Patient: sex M, age 37
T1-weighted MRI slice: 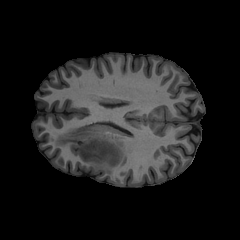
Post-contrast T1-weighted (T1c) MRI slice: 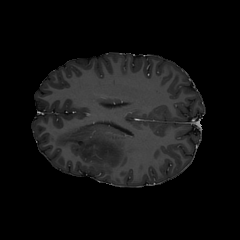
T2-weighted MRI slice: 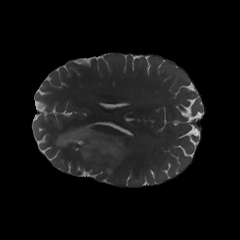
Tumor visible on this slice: yes
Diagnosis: Astrocytoma, IDH-mutant
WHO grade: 4